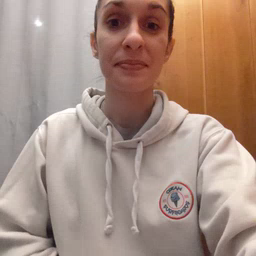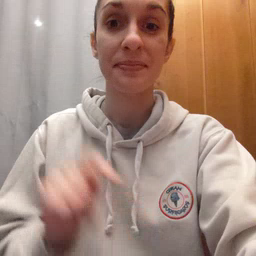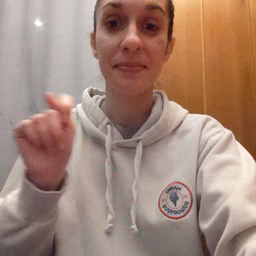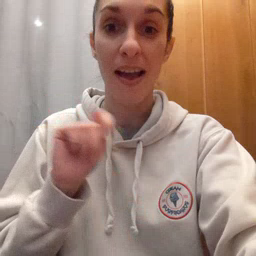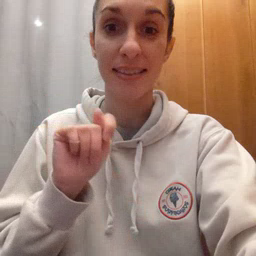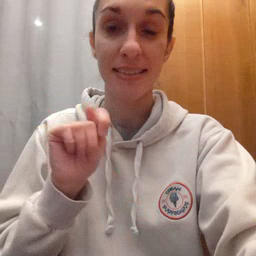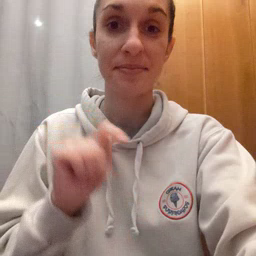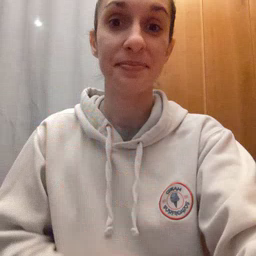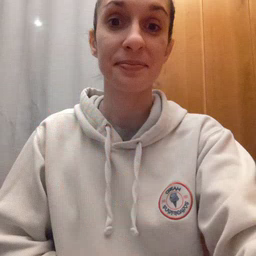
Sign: potty